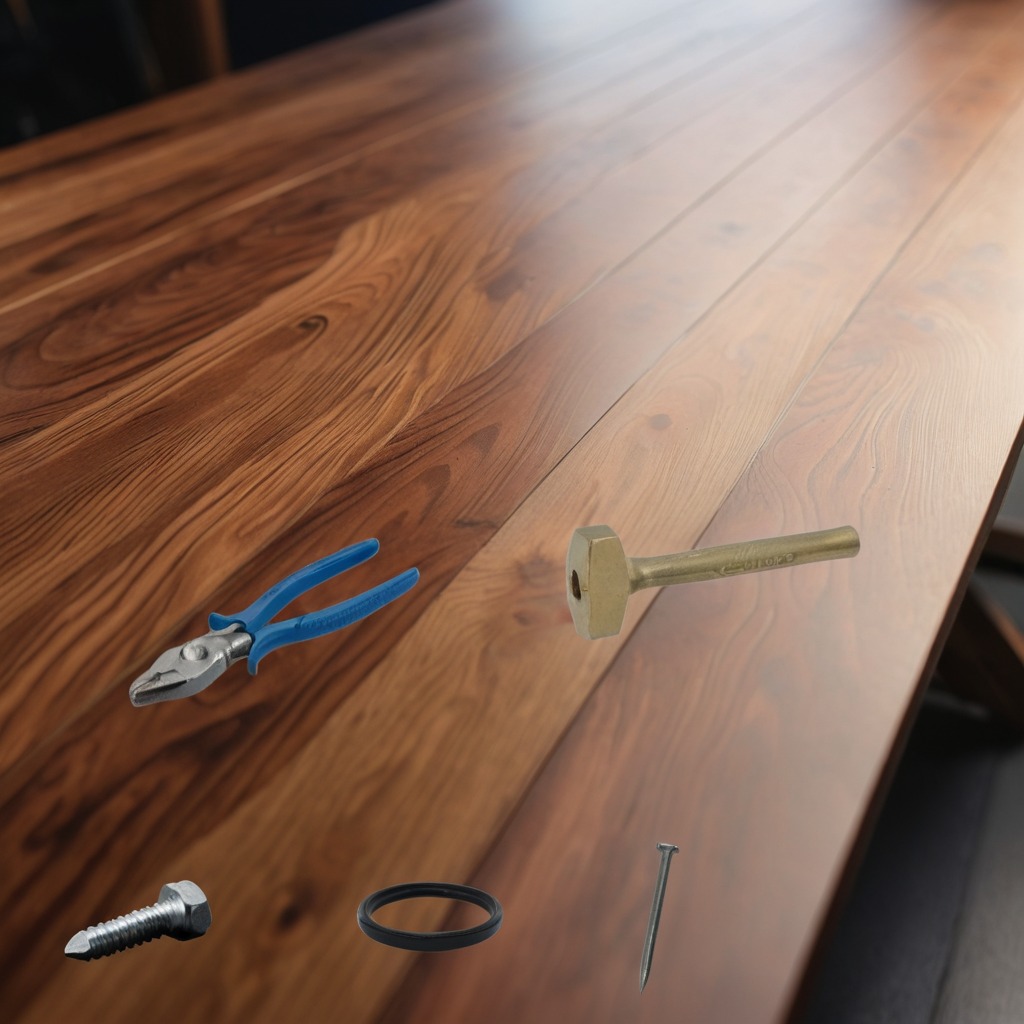
A rubber O'ring, a metal machine screw, a hammer, an iron nail, and a pair of pliers are lying on a wooden table.